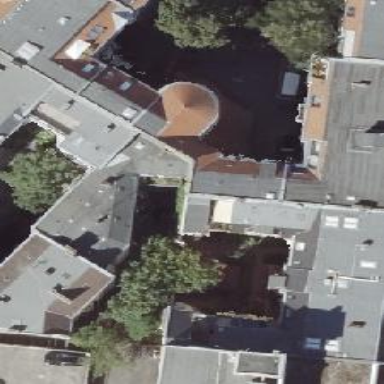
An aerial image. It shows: Unique apartment building with double saltbox roof shape.